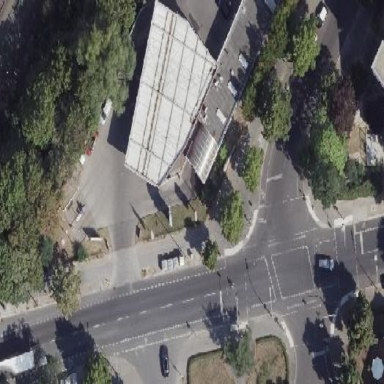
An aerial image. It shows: Junction on tertiary road.